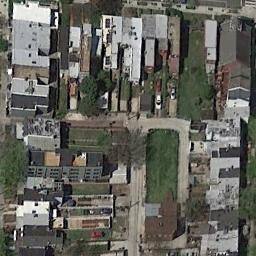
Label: dense_residential